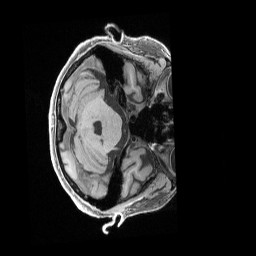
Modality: T1w
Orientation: axial
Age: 71
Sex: female
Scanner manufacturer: siemens
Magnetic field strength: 3 T
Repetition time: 2.4 s
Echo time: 0.00228 s